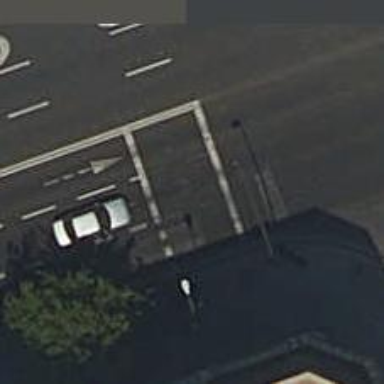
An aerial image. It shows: Road with traffic signals.